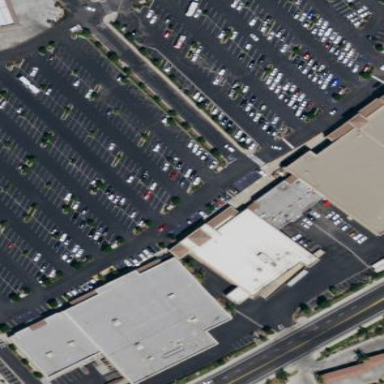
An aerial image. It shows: Parking area.